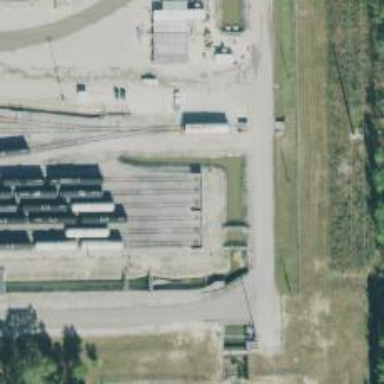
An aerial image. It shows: Rail spur service.